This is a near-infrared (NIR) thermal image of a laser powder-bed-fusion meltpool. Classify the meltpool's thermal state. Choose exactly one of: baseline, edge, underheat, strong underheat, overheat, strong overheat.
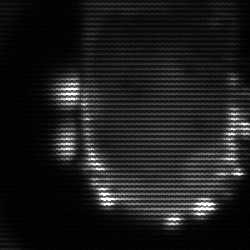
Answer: baseline